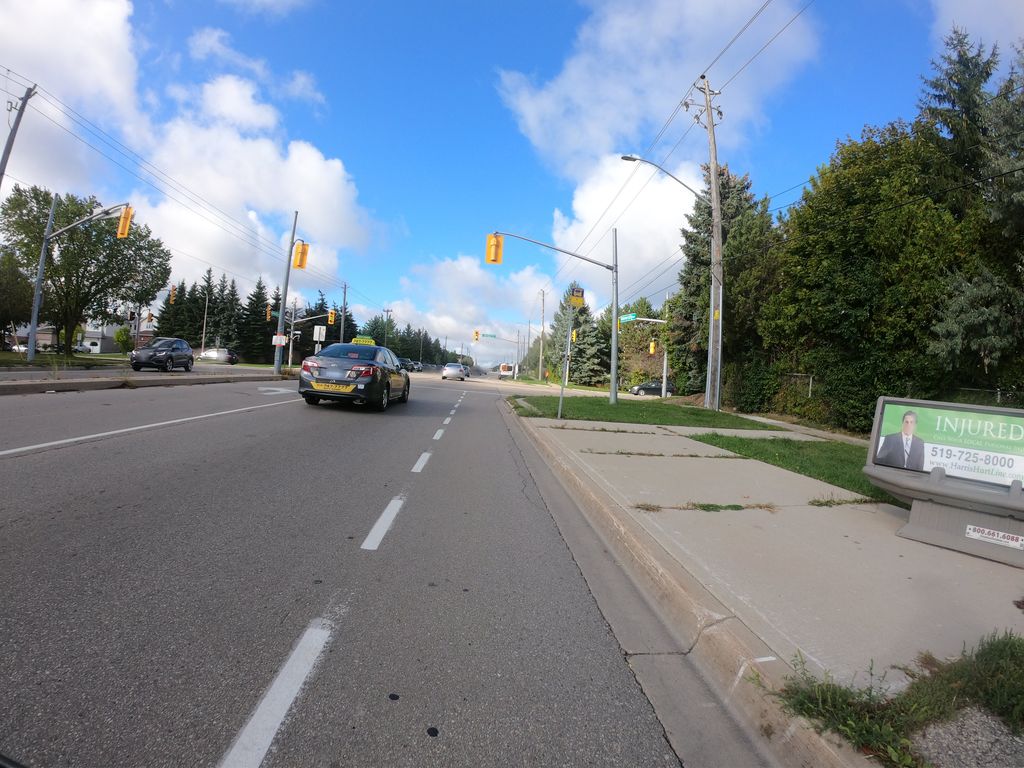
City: kitchener-waterloo